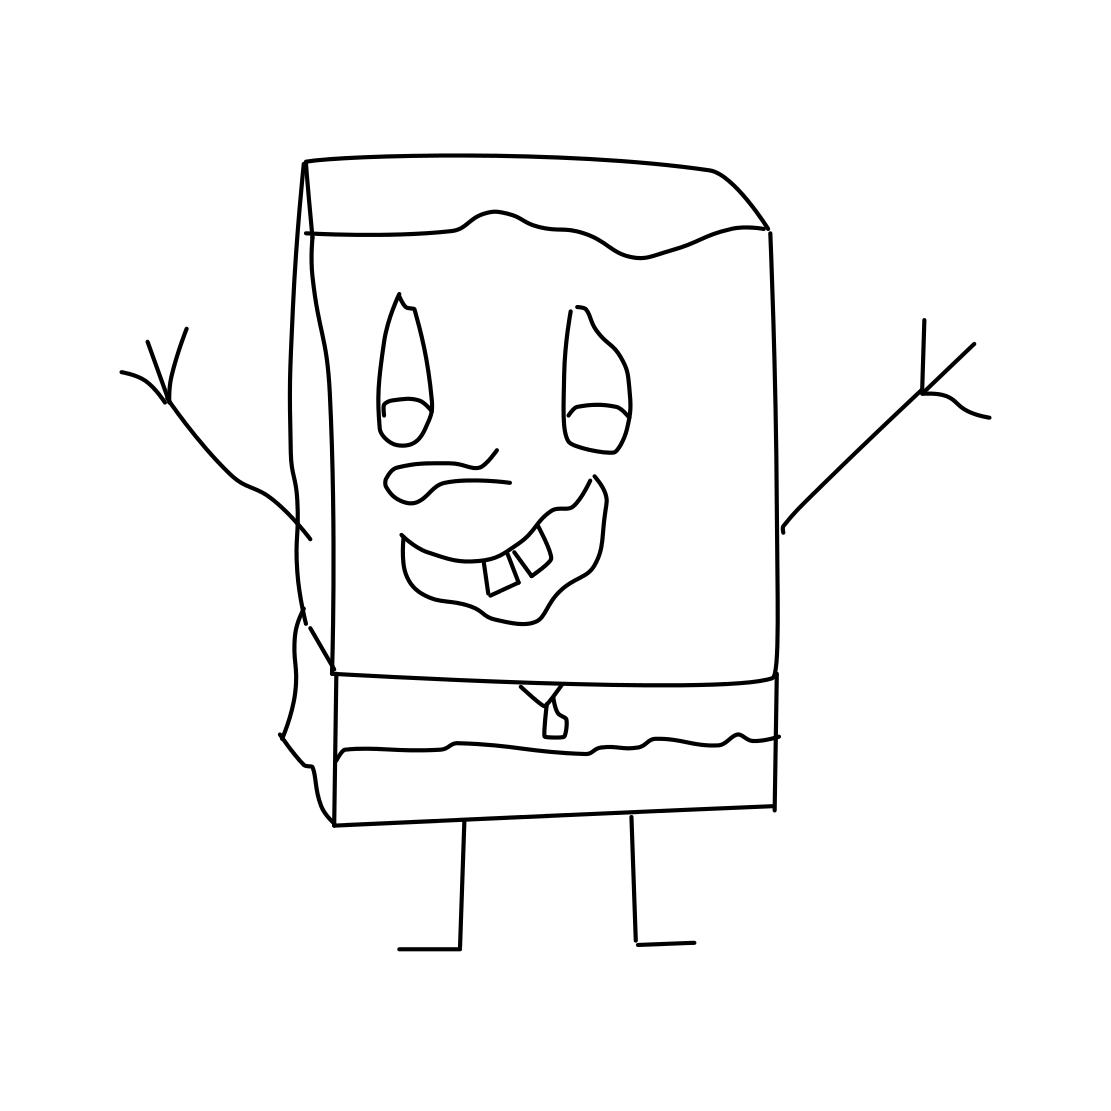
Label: sponge bob